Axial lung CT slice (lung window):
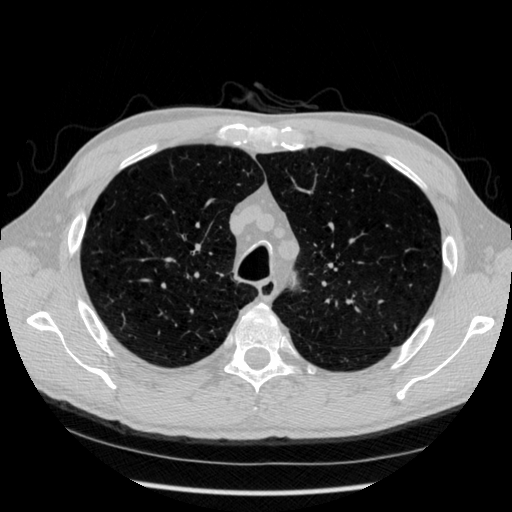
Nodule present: no